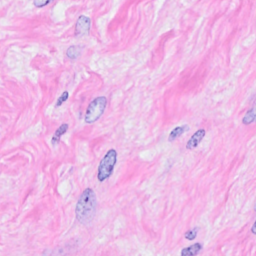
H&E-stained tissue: Breast